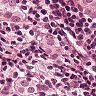
Metastatic tissue present: yes